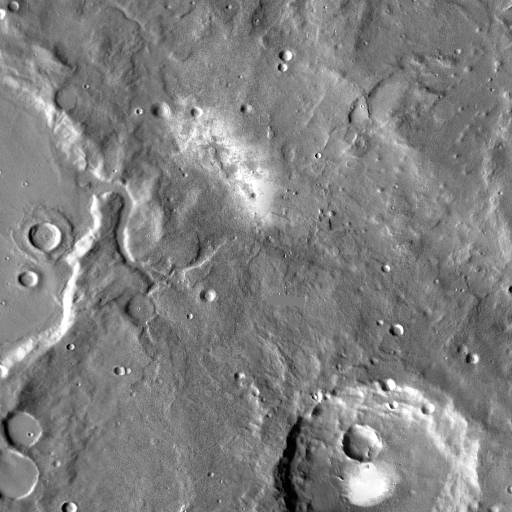
Crater classes present: Background, Other